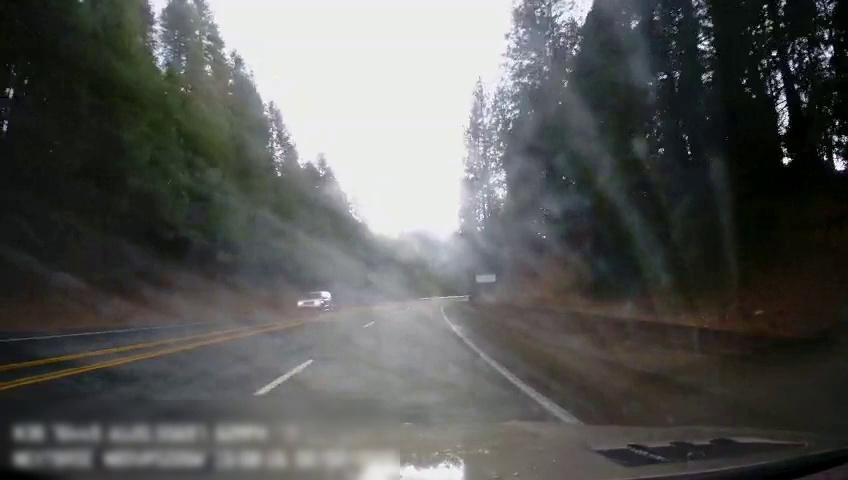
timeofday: Day
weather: Cloudy
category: Drivable Space
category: Vehicles | SUV
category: Lanes | Current Lane
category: Lanes | Current Lane
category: Lanes | Opposite Lane
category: Lanes | Alternate Lane
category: Lanes | Opposite Lane